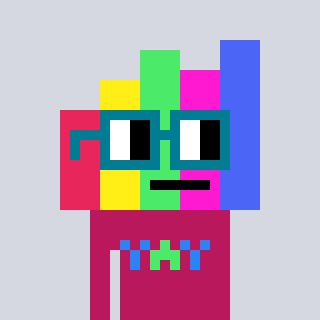
a pixel art character with square dark green glasses, a bar chart-shaped head and a darkpink-colored body on a cool background